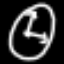
Label: hourglass